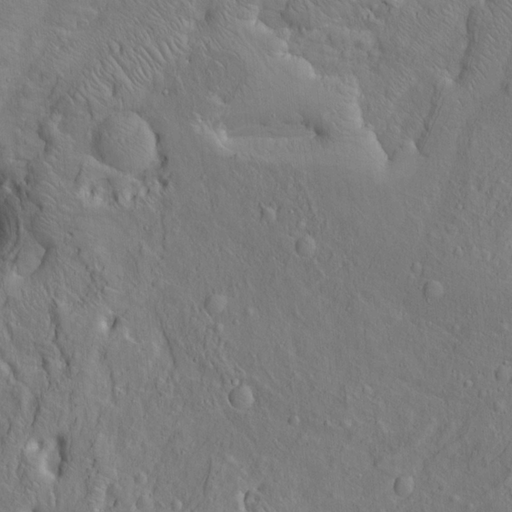
Objects detected: cone